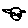
Label: cat